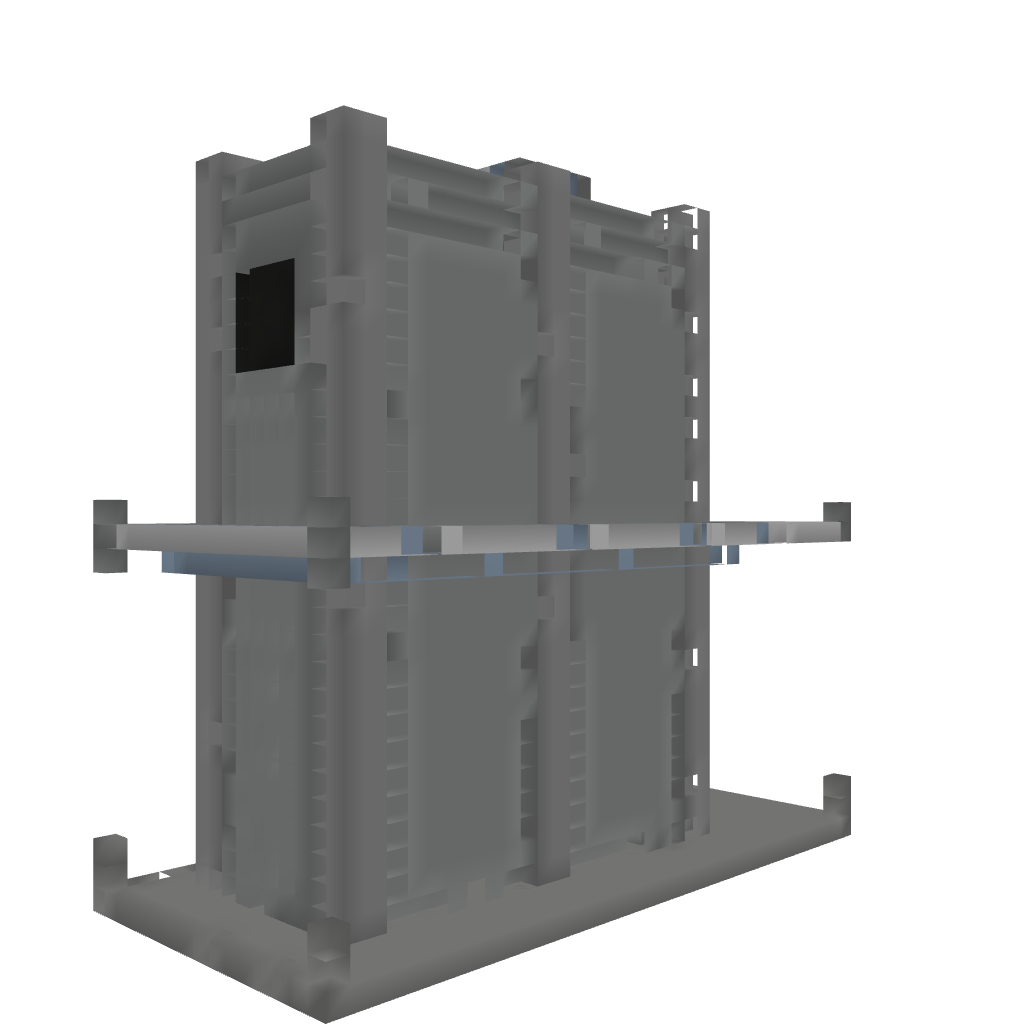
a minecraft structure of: medium castle